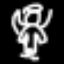
Label: angel